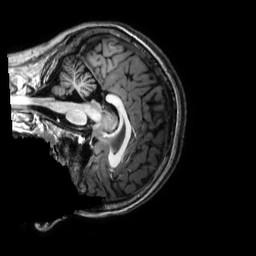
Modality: T1w
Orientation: sagittal
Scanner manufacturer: philips
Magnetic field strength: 3 T
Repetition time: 0.0096 s
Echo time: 0.0046 s